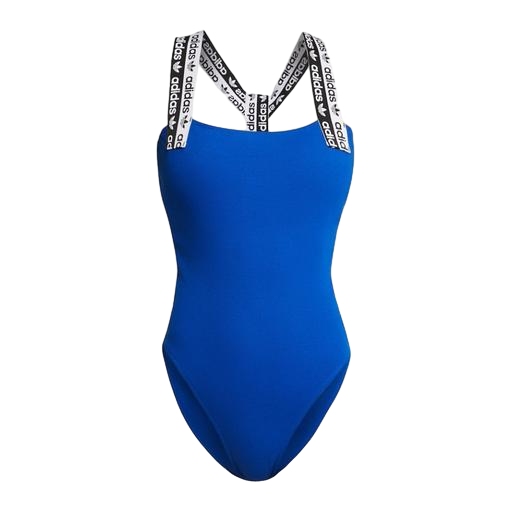
blue women's dame, blue racerback, blue techfit, white background